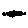
Label: bird